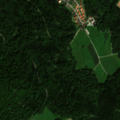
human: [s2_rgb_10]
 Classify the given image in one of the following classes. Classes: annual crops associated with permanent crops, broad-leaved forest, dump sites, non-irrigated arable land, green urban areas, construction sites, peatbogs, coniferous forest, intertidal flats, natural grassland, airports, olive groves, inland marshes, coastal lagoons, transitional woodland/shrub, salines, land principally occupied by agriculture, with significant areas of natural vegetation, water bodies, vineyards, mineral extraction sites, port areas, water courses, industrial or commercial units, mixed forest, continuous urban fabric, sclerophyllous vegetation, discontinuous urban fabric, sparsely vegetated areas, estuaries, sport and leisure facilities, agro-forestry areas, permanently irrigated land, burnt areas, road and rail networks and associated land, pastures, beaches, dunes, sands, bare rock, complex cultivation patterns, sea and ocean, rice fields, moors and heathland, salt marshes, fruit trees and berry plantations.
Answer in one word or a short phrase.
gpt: discontinuous urban fabric, non-irrigated arable land, broad-leaved forest, coniferous forest, mixed forest